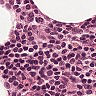
Metastatic tissue present: no